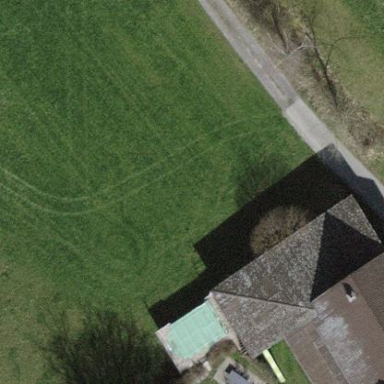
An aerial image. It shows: Rural barn.